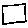
Label: square